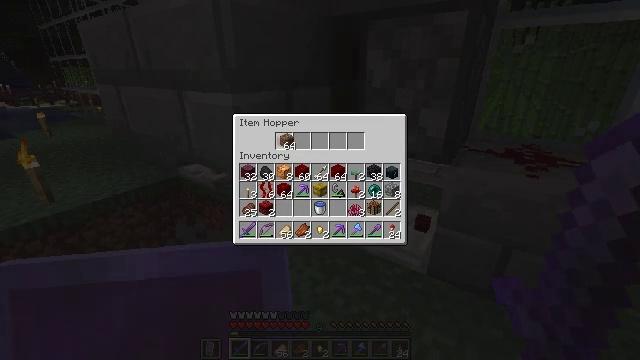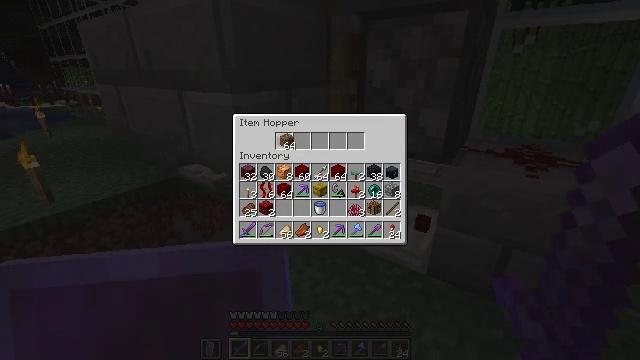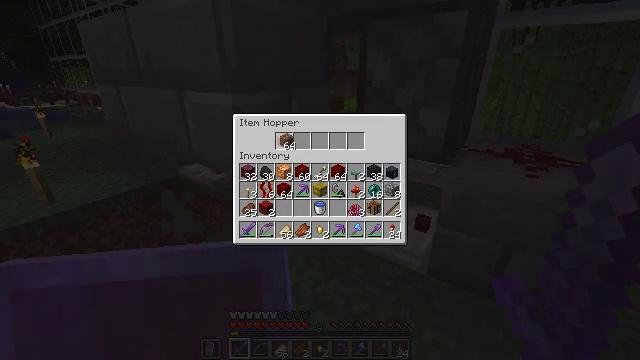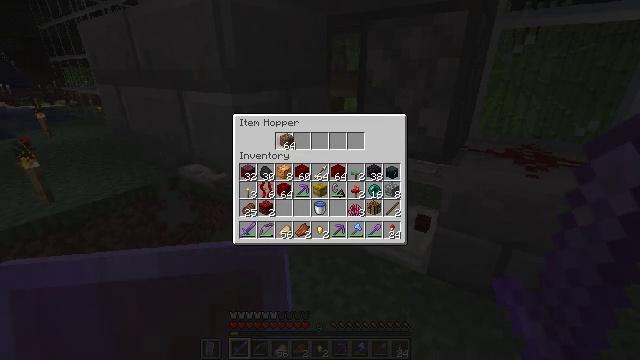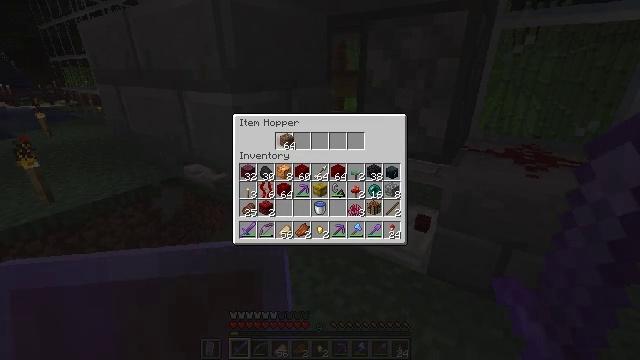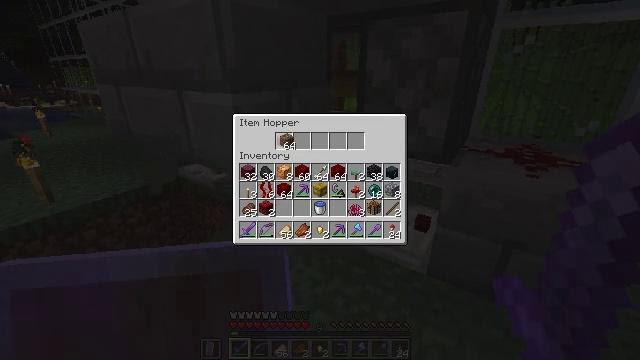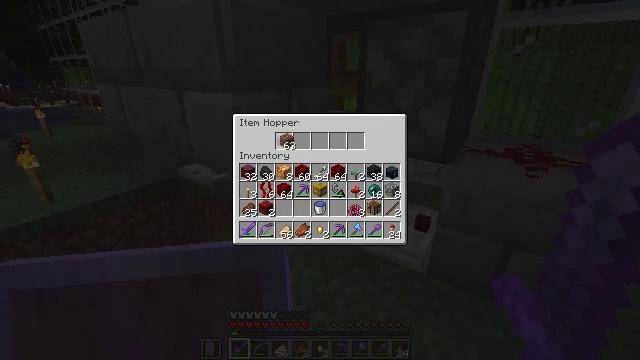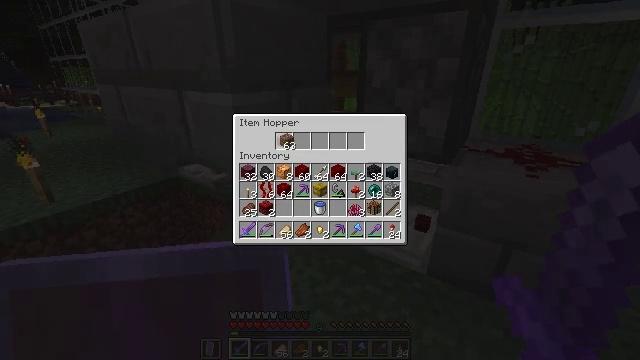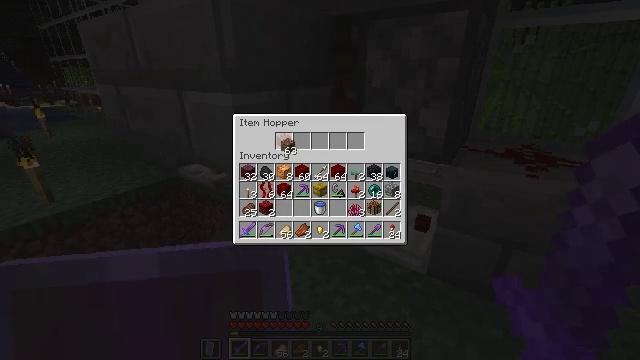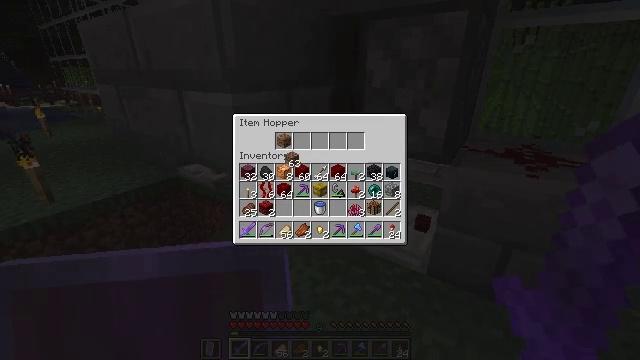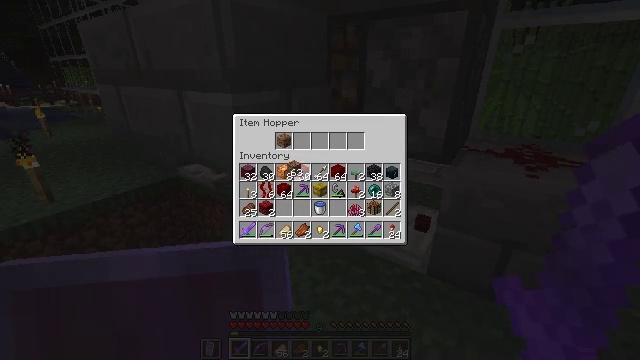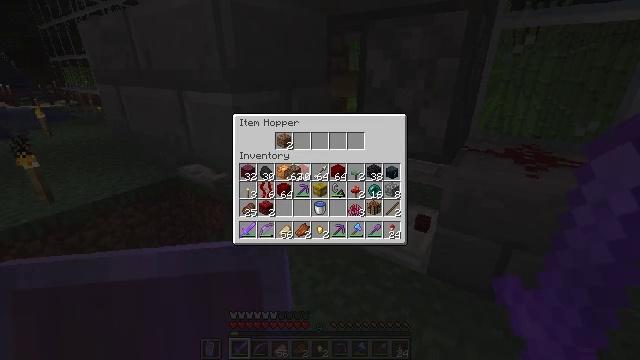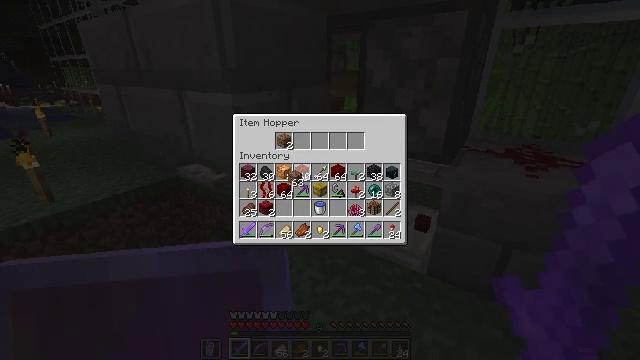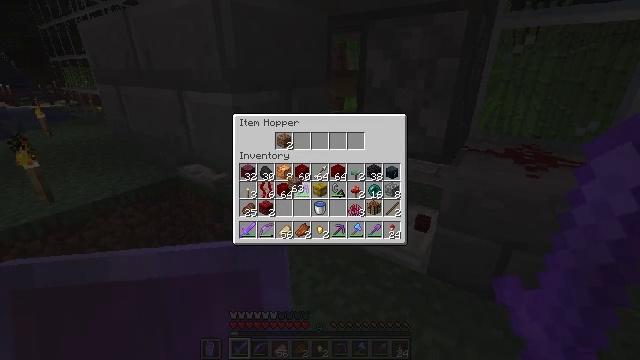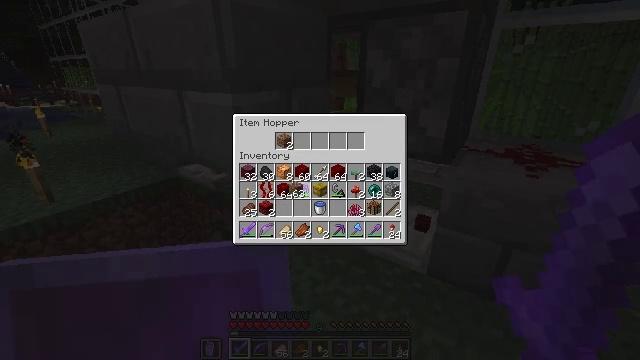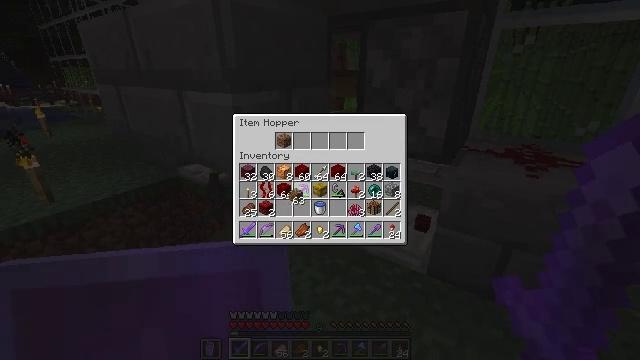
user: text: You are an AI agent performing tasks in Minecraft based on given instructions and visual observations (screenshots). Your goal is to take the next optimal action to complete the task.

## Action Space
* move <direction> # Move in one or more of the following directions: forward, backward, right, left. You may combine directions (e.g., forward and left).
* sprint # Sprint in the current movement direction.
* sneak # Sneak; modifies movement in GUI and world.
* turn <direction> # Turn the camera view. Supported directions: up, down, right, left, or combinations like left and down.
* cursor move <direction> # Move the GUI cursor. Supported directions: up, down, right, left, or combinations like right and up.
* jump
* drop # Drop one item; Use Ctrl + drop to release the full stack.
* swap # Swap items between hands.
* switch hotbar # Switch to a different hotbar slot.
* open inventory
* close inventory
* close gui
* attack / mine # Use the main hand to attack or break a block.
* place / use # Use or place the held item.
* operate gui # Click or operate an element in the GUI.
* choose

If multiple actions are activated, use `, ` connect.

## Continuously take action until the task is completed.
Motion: motion action
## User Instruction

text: Collect the spruce trapdoor from its position.
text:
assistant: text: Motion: no_op
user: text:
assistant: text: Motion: no_op
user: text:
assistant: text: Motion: use / place
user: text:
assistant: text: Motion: use / place
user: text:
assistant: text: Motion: use / place
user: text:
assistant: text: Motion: no_op
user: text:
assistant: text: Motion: no_op
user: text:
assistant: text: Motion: no_op
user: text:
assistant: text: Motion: turn down
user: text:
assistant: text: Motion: turn down
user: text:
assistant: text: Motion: no_op
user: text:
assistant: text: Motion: no_op
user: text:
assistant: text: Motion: no_op
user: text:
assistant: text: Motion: no_op
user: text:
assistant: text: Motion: turn down
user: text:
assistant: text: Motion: turn down
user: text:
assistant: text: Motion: no_op
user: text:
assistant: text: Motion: no_op
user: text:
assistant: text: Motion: no_op
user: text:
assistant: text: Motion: no_op
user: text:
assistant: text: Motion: no_op
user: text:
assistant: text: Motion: no_op
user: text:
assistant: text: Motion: no_op
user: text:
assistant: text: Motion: no_op
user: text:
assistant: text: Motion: no_op
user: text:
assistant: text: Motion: no_op
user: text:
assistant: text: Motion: no_op
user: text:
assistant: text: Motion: no_op
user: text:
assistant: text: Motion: no_op
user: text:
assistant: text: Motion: attack / mine